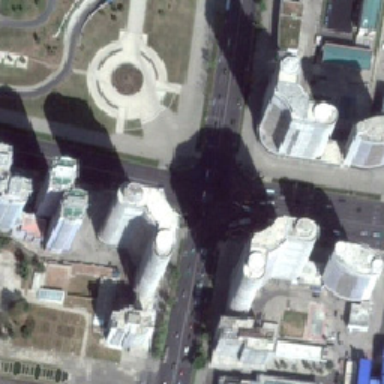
Many buildings near the intersection of the business district .